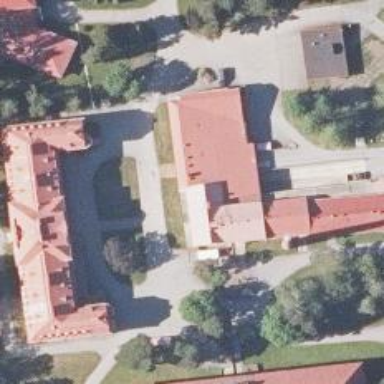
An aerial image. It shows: Hospital.